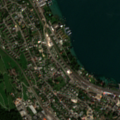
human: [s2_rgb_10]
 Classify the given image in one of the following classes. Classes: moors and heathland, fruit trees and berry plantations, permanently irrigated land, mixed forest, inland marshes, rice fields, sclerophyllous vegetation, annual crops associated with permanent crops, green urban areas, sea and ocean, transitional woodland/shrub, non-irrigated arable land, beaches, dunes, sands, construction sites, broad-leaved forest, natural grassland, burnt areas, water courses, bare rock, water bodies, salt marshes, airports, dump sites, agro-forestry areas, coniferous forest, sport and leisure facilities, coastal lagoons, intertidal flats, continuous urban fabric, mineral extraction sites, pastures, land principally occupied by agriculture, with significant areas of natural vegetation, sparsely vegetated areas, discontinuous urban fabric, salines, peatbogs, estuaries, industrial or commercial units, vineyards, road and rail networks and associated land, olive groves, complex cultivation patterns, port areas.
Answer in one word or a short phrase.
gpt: discontinuous urban fabric, non-irrigated arable land, mixed forest, water bodies